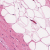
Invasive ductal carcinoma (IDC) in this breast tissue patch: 0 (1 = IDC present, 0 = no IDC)